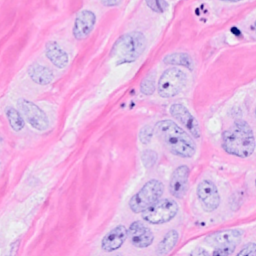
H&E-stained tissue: Breast